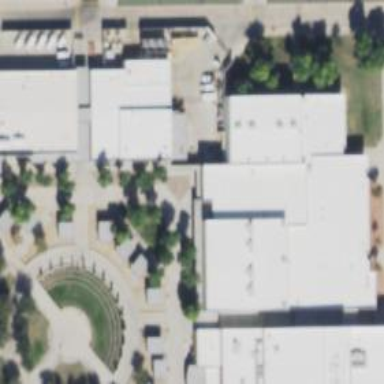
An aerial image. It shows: School building.